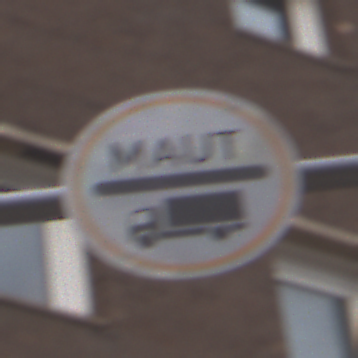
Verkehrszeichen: Mautpflicht
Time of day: MorningAfternoon
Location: Outdoor (Urban)
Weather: Overcast
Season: NotSpecified
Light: Natural